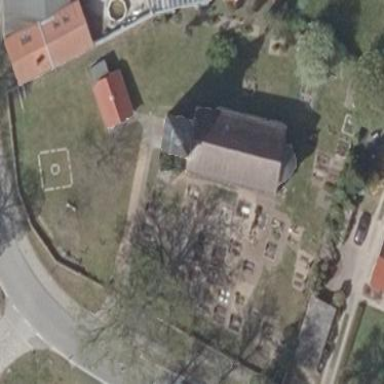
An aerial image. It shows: Cemetery.